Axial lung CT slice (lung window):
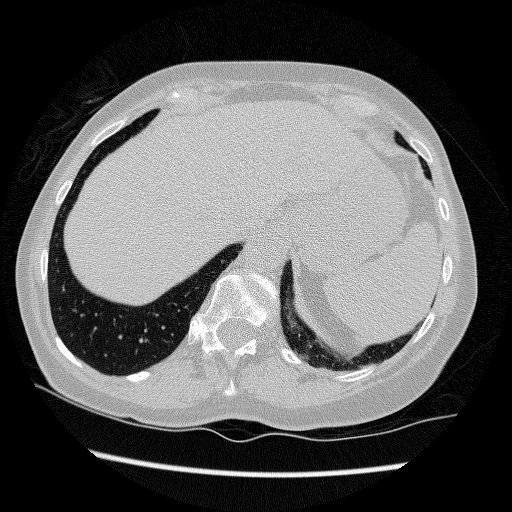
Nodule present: no